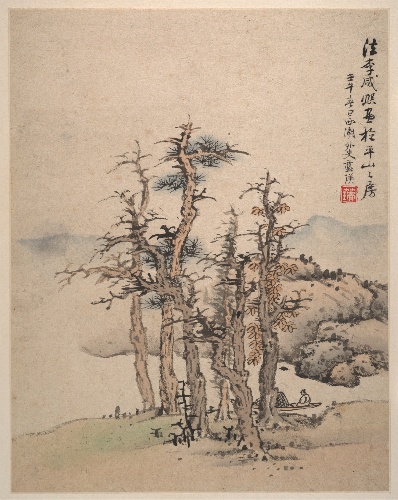
Title: 明　藍瑛　仿宋元山水圖　冊|Landscapes after Song and Yuan masters
Artist: Lan Ying
Artist bio: Chinese, 1585–1664
Date: 1642
Object type: Album
Classification: Paintings
Medium: Album of twelve leaves; ink and color on paper
Culture: China
Period: Ming dynasty (1368–1644)
Dimensions: 12 7/16 x 9 3/4 in. (31.6 x 24.8 cm)
Department: Asian Art
Credit line: The Sackler Fund, 1970
Accession year: 1970
Repository: Metropolitan Museum of Art, New York, NY
Tags: Landscapes|Trees